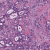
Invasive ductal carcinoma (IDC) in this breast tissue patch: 1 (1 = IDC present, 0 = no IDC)